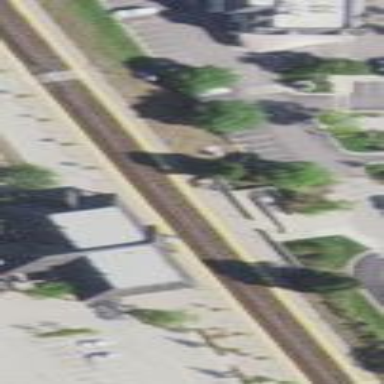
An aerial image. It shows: Platform for public transport at railway station.